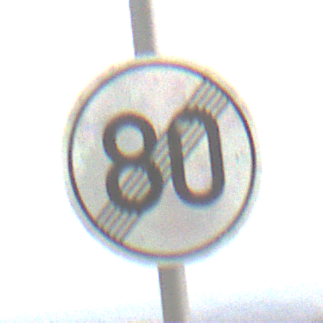
Verkehrszeichen: EndeGeschwindigkeit80
Umgebung: Outdoor, Suburban
Tageszeit: MorningAfternoon
Wetter: Overcast
Licht: Natural
Jahreszeit: NotSpecified
Kontrast: LowContrast